Question: In my app I'll have several JPanels (10 or more) with slight modifications each (additional buttons, labels etc).
So my idea was to create Panel class, with common elements ( 3 buttons, 3 labels and 3 textfields - they will be on every panel on the same location, of course with different data) - in my example below only 1 button, 1 label and 1 textfield.
And in my main class I'd like to change names of labels, set value in textfields, like in this panel which was created manually by me:
'''
p1.btn1.setText("TEST");
'''
I hope you'll understand my explanations.. thanks.
What's the best method to do this correctly?

What I've done so far:
'''
public class Main {
JFrame f;
Panel1 p1;
Panel2 p2;
Panel3 p3;
JButton btn2, btn3;
JPanel panel2, panel3;
JLabel lblSpeed2, lblSpeed3;
JTextField txtSpeed2, txtSpeed3;
public Main() {
f = new JFrame();
f.setSize(500, 500);
f.setDefaultCloseOperation(JFrame.DISPOSE_ON_CLOSE);
f.setLocationRelativeTo(null);
f.setVisible(true);
p1 = new Panel1();
p2 = new Panel2(btn2, panel2, lblSpeed2, txtSpeed2, "Panel no. 2");
p3 = new Panel3(btn3, panel3, lblSpeed3, txtSpeed3, "Panel no. 3");
f.setLayout(new GridBagLayout());
GridBagConstraints c = new GridBagConstraints();
c.anchor = GridBagConstraints.WEST;
c.insets = new Insets(5, 5, 5, 5);
c.gridx = 0;
c.gridy = 0;
c.weightx = 0.0;
c.weighty = 0.0;
c.gridx = 0;
c.gridy = 0;
f.add(p1, c);
c.gridx = 0;
c.gridy = 1;
f.add(p2, c);
c.gridx = 0;
c.gridy = 2;
f.add(p3, c);
p1.btn1.setText("TEST");
}
public static void main(String[] args) {
Main m = new Main();
}
}
'''
My manually created Panel:
'''
public class Panel1 extends JPanel {
JButton btn1;
JPanel panel1;
JLabel lblSpeed1;
JTextField txtSpeed1;
Border blackline;
public Panel1() {
super();
blackline = BorderFactory.createLineBorder(Color.gray);
panel1 = new JPanel(new GridBagLayout());
panel1.setBorder(blackline);
panel1.setBorder(BorderFactory
.createTitledBorder("Manually created Panel"));
btn1 = new JButton("Btn 1");
lblSpeed1 = new JLabel("Speed");
txtSpeed1 = new JTextField(5);
GridBagConstraints c = new GridBagConstraints();
c.anchor = GridBagConstraints.WEST;
c.insets = new Insets(5, 5, 5, 5);
c.gridx = 0;
c.gridy = 0;
c.weightx = 0.0;
c.weighty = 0.0;
c.gridx = 0;
c.gridy = 0;
c.gridwidth = 4;
panel1.add(btn1, c);
c.gridwidth = 1;
c.gridx = 0;
c.gridy = 1;
panel1.add(lblSpeed1, c);
c.gridx = 1;
c.gridy = 1;
panel1.add(txtSpeed1, c);
add(panel1);
}
'''
}
Template for another panels:
'''
public class Panel extends JPanel {
Border blackline;
public Panel(JButton btnSend, JPanel MPanel, JLabel lblSpeed,
JTextField txtSpeed, String Name) {
super();
blackline = BorderFactory.createLineBorder(Color.gray);
MPanel = new JPanel(new GridBagLayout());
MPanel.setBorder(blackline);
MPanel.setBorder(BorderFactory.createTitledBorder(Name));
btnSend = new JButton("Btn 1");
lblSpeed = new JLabel("Speed");
txtSpeed = new JTextField(5);
GridBagConstraints c = new GridBagConstraints();
c.anchor = GridBagConstraints.WEST;
c.insets = new Insets(5, 5, 5, 5);
c.gridx = 0;
c.gridy = 0;
c.weightx = 0.0;
c.weighty = 0.0;
c.gridx = 0;
c.gridy = 0;
c.gridwidth = 4;
MPanel.add(btnSend, c);
c.gridwidth = 1;
c.gridx = 0;
c.gridy = 1;
MPanel.add(lblSpeed, c);
c.gridx = 1;
c.gridy = 1;
MPanel.add(txtSpeed, c);
add(MPanel);
}
}
'''
and finally my panel classes:
'''
public class Panel2 extends Panel {
public Panel2(JButton btnSend, JPanel MPanel, JLabel lblSpeed,
JTextField txtSpeed, String Name) {
super(btnSend, MPanel, lblSpeed, txtSpeed, Name);
// TODO Auto-generated constructor stub
}
}
'''
and
'''
public class Panel3 extends Panel {
public Panel3(JButton btnSend, JPanel MPanel, JLabel lblSpeed,
JTextField txtSpeed, String Name) {
super(btnSend, MPanel, lblSpeed, txtSpeed, Name);
// TODO Auto-generated constructor stub
}
}
'''
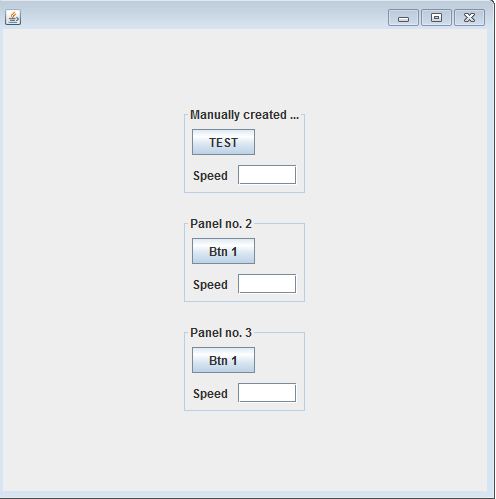
Answer: This is kinda vague, it will come down to how you want to interact with the components on the container.
You could use a abstract class to represent the base concept of the class and implement each individual case
You could construct a model that describes each component and allow the component to construct the UI based on the requirements from the model.
The important thing to try achieve here is to maintain appropriate separation of responsibility